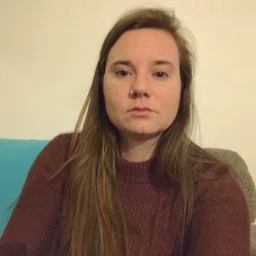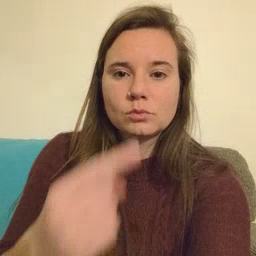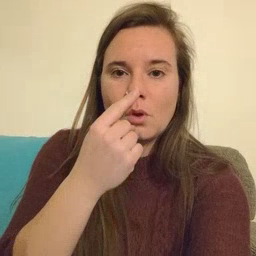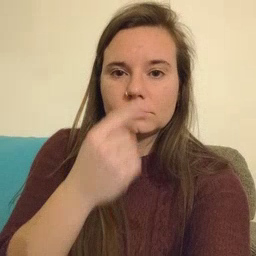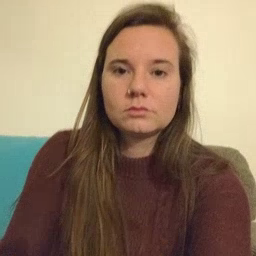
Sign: nose